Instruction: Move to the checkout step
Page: cart
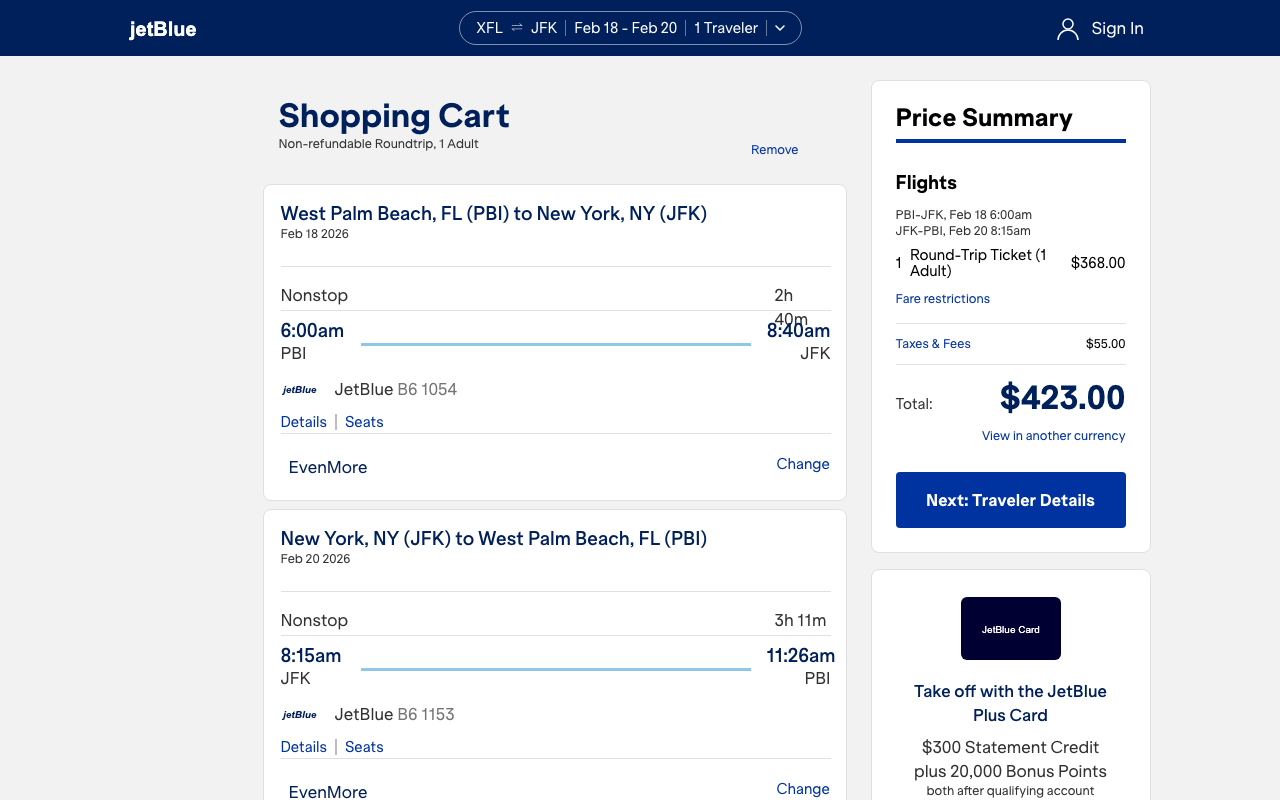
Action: click